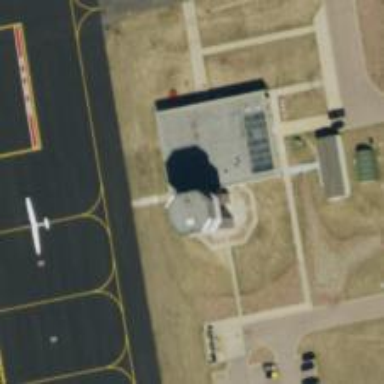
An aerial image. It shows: Tower located at the airport.